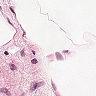
Metastatic tissue present: no